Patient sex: M
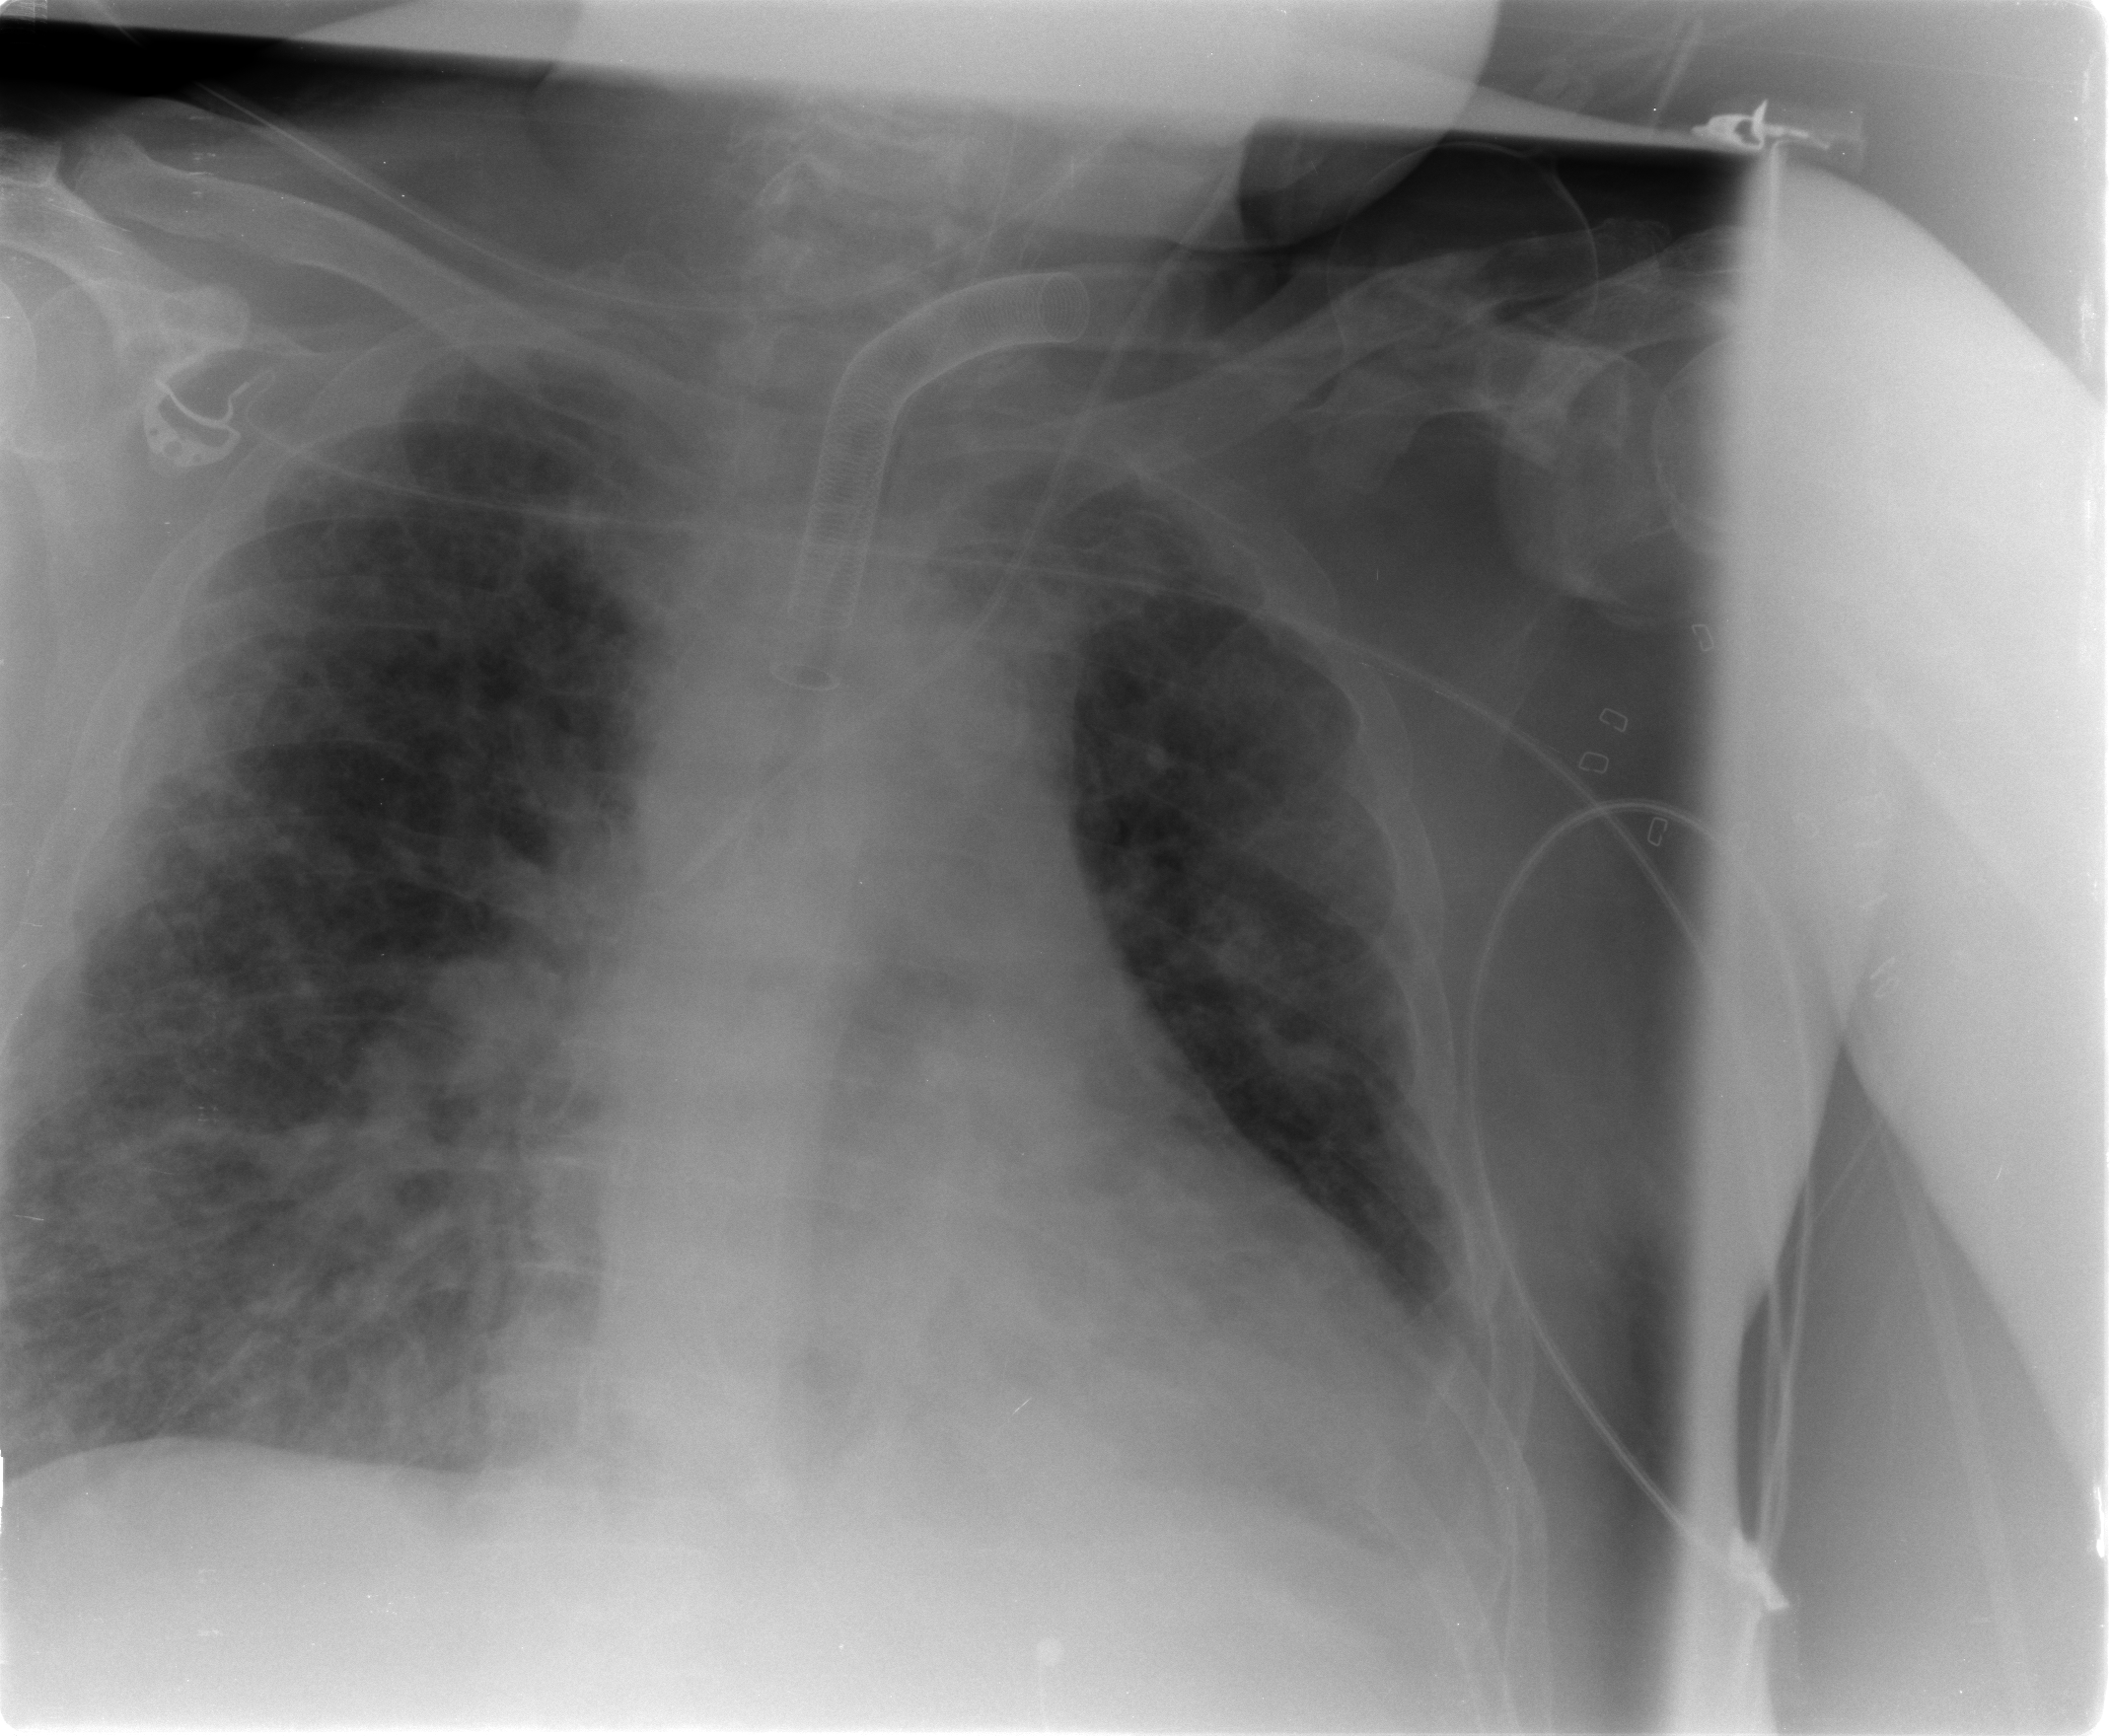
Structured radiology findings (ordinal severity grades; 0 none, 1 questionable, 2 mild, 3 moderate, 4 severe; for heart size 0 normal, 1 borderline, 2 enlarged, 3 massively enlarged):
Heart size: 2
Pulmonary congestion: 3
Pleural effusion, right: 1
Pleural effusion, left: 1
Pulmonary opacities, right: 3
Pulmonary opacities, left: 3
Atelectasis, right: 2
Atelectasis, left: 2